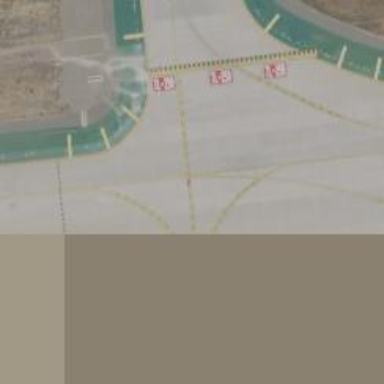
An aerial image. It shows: View of taxiway at the airport.